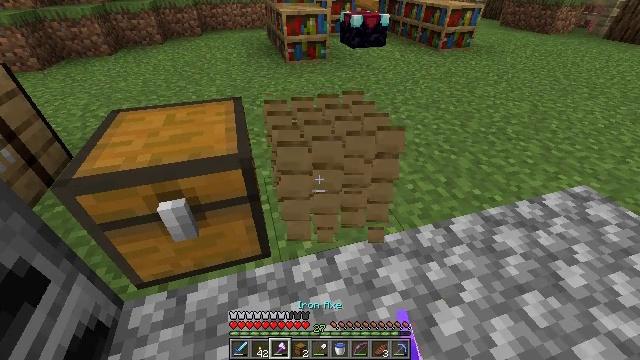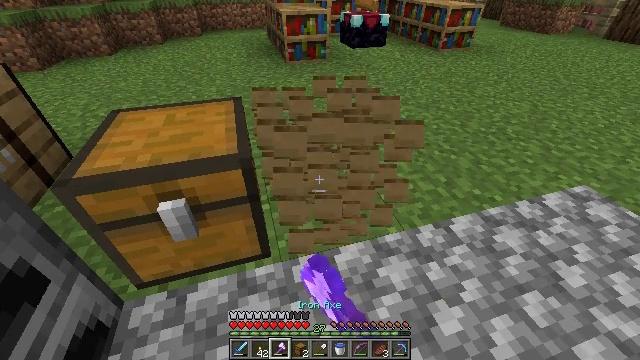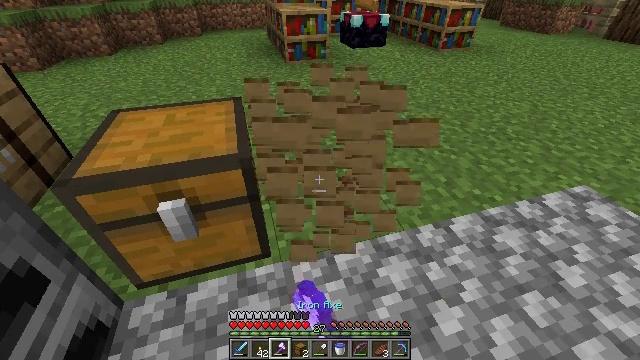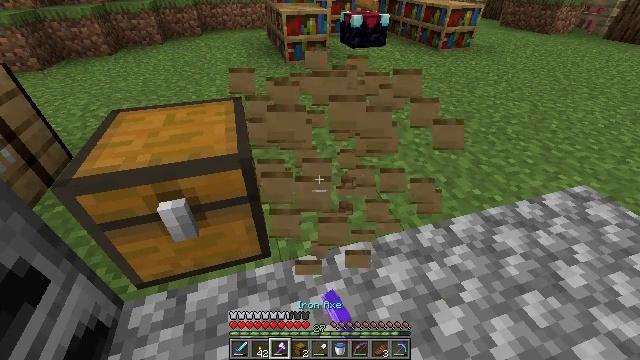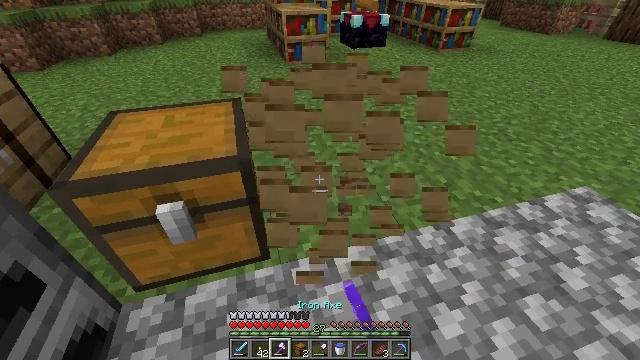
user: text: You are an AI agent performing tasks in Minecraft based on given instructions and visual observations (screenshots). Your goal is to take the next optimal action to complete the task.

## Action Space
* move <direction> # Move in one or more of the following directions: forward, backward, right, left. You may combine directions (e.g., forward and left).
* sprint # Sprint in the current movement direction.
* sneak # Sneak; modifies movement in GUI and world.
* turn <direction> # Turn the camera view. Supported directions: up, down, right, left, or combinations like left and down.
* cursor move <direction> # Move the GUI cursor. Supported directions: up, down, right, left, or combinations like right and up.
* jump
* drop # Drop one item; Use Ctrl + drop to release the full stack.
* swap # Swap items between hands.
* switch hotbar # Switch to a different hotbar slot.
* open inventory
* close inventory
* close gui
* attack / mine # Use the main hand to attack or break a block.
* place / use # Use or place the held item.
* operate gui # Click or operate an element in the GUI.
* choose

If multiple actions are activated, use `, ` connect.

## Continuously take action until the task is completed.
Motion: motion action
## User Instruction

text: Break the chest to retrieve items inside.
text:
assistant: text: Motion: attack / mine
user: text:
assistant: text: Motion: attack / mine
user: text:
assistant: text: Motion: no_op
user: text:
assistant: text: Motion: move forward
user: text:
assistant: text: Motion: no_op